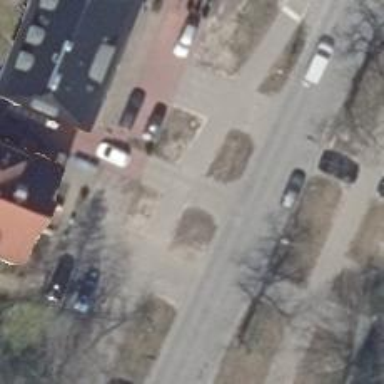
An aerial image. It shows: Sidewalk along the footway.